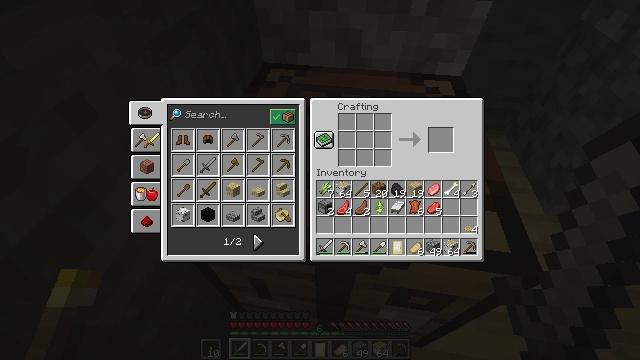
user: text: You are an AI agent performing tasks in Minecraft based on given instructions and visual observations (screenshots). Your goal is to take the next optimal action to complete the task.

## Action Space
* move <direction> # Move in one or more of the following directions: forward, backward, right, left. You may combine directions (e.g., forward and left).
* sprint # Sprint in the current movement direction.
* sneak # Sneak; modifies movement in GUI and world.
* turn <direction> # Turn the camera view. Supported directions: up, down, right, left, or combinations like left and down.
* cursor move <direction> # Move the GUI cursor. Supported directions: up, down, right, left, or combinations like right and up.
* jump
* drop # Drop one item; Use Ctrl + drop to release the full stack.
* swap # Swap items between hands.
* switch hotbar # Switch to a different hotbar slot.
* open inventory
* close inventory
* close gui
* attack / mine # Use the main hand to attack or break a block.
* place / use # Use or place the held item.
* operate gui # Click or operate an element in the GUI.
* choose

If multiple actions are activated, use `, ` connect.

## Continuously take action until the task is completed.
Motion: motion action
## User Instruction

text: Use birch planks to make a birch pressure plate.
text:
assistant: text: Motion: sneak